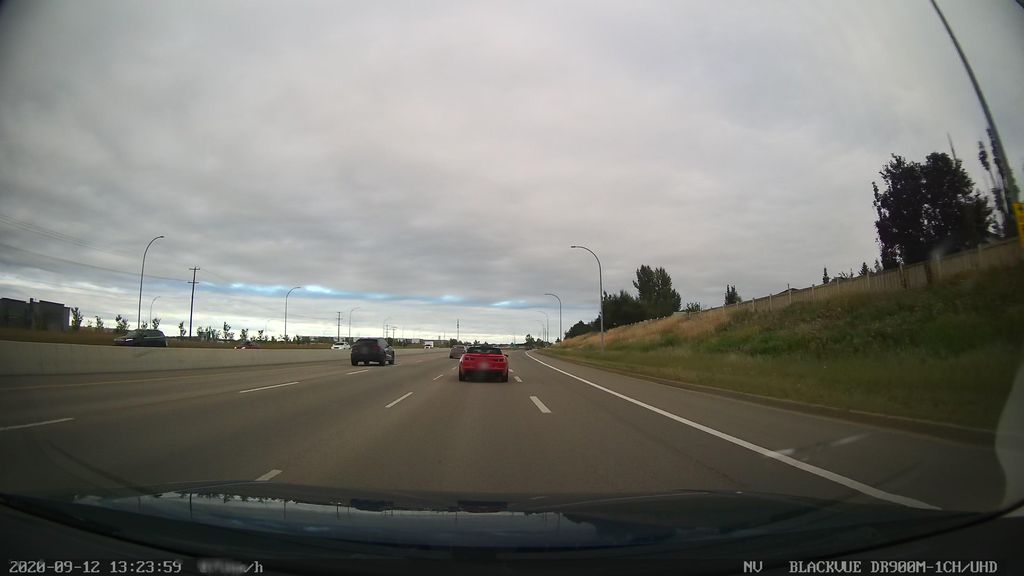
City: edmonton